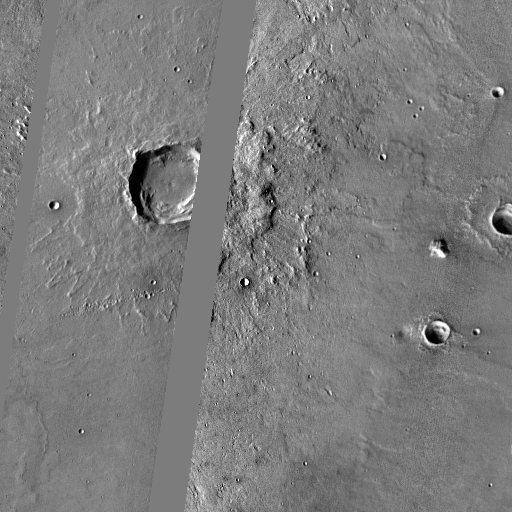
Crater classes present: Background, Other, Layered, Secondary